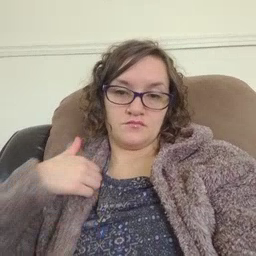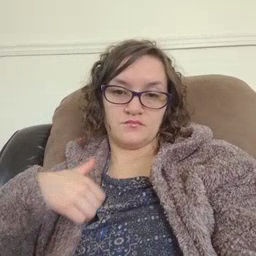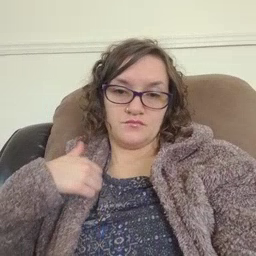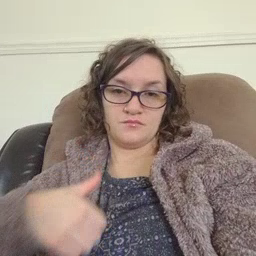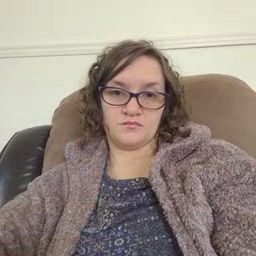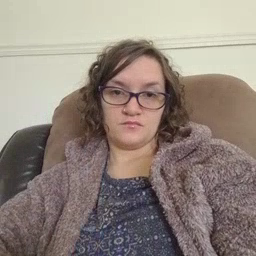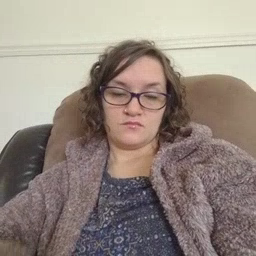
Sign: bath